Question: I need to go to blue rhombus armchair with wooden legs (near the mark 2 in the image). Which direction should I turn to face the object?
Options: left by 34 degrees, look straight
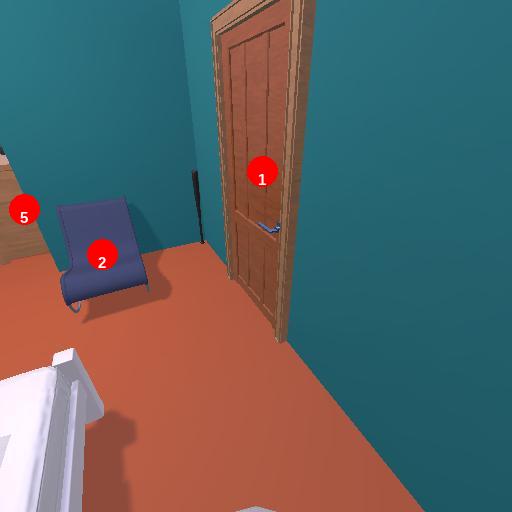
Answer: left by 34 degrees